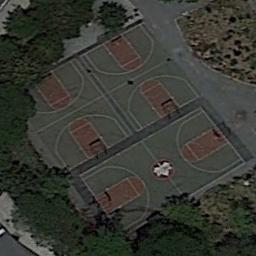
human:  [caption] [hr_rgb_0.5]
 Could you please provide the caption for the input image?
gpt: There are three basketball courts surrounded by many trees .

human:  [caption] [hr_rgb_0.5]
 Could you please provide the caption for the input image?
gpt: Three basketball courts on the lawn and some trees beside .

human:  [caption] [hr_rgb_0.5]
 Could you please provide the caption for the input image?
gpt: The basketball court on the lower right is longer than the other two .

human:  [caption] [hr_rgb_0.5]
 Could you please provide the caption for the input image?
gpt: The basketball courts are surrounded by the trees and road .

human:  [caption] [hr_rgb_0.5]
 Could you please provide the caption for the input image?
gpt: Many trees are near three basketball courts .